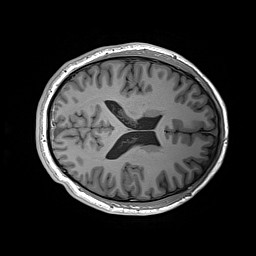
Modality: T1w
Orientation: axial
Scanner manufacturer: siemens
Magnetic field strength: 3 T
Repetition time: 2.2 s
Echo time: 0.00244 s